Interaction volume radius: 10 \u00c5
Interaction volume height: 15 \u00c5
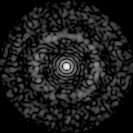
Disorder parameter: 0.8494